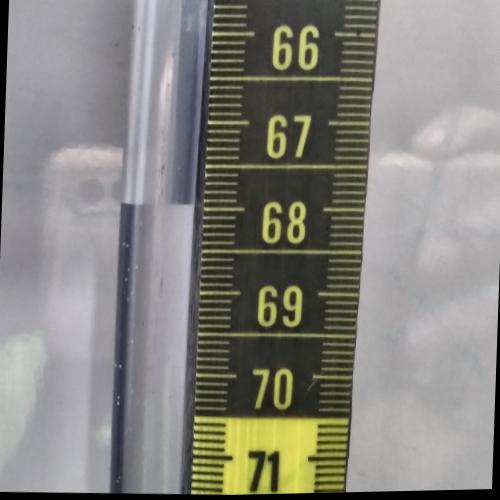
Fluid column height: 67.9 cm